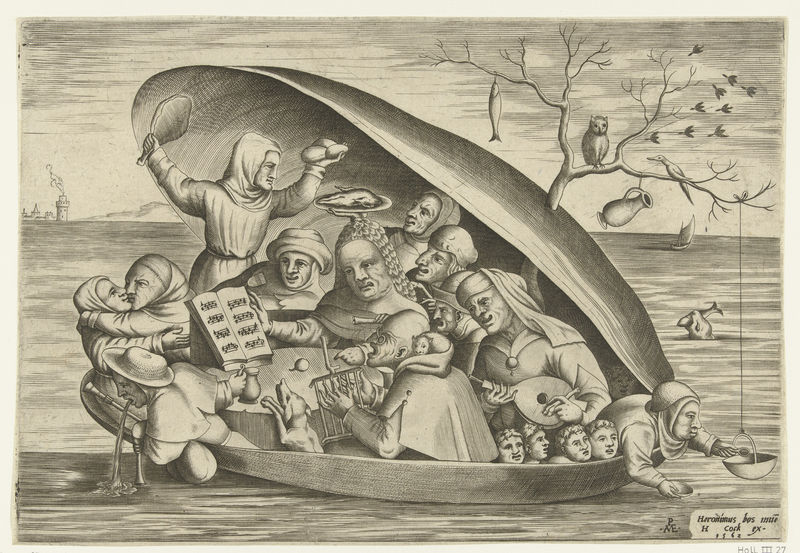
Titel: Muzikanten in een mosselschelp
Künstler: Pieter van der Heyden
Standort: Amsterdam
Institution: Rijksmuseum
Schlagwörter: hat, kiss, men, people, women, figures, painting, table, woman, vase, food, tree, boat, sea, ship, water, trees, river, drawing, band, dog, illustration, sketch, birds, feast, party, music, notes, art, engraving, seal, fish, play, baby, dutch, instruments, kids, musicians, shell, plate, jug, poor, kissing, shelter, dream, heads, bowl, surreal, guitar, meal, lute, chicken, fantasy, flood, owl, clam, crazy, musical, pencil sketch, puke, vomit, music notes, mussel, coulple, illustrating, mussle, stages in life, hieronymus bosch, puking